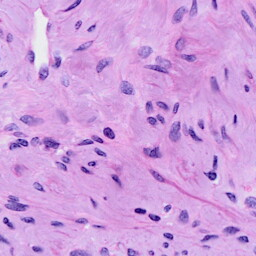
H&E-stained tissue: Cervix